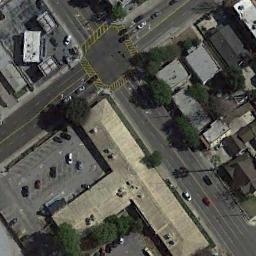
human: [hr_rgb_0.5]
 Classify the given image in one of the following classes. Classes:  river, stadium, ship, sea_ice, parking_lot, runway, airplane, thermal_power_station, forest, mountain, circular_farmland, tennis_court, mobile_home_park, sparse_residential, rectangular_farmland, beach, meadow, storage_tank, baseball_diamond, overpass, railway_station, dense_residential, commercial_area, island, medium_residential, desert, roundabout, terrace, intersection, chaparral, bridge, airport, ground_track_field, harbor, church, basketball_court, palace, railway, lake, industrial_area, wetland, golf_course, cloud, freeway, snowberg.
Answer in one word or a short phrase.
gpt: intersection